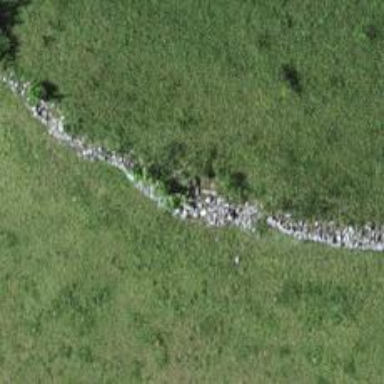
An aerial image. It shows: Wall made of dry stone.